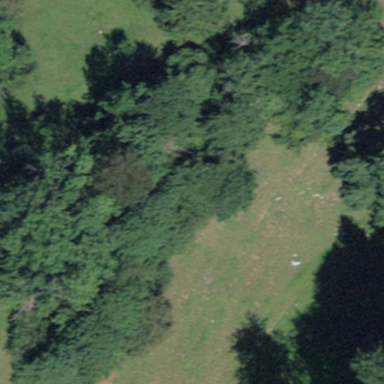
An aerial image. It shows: Beautiful woodland area.